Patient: sex F, age 60
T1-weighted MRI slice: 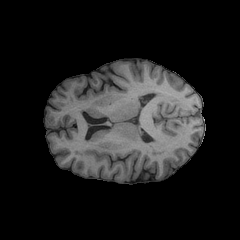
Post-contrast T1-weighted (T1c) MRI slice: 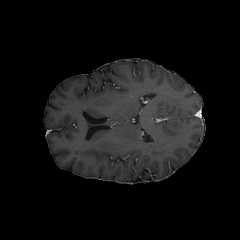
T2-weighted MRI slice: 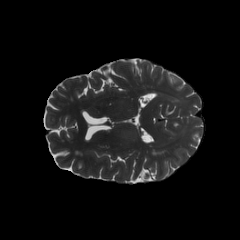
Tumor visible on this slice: no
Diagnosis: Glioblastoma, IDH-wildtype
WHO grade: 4